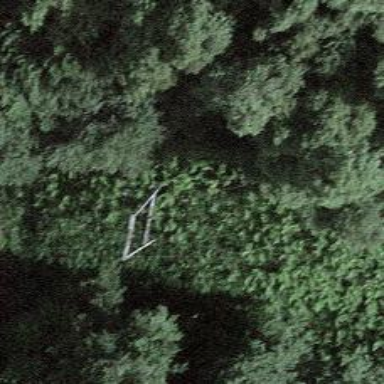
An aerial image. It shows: Pylon used for aerialway.